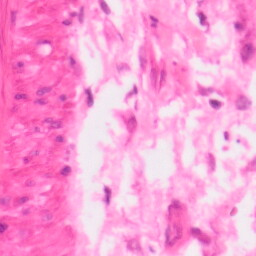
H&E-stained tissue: Colon